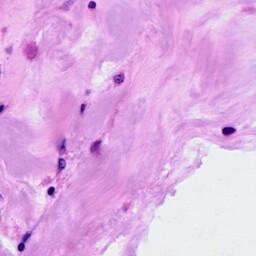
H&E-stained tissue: Breast